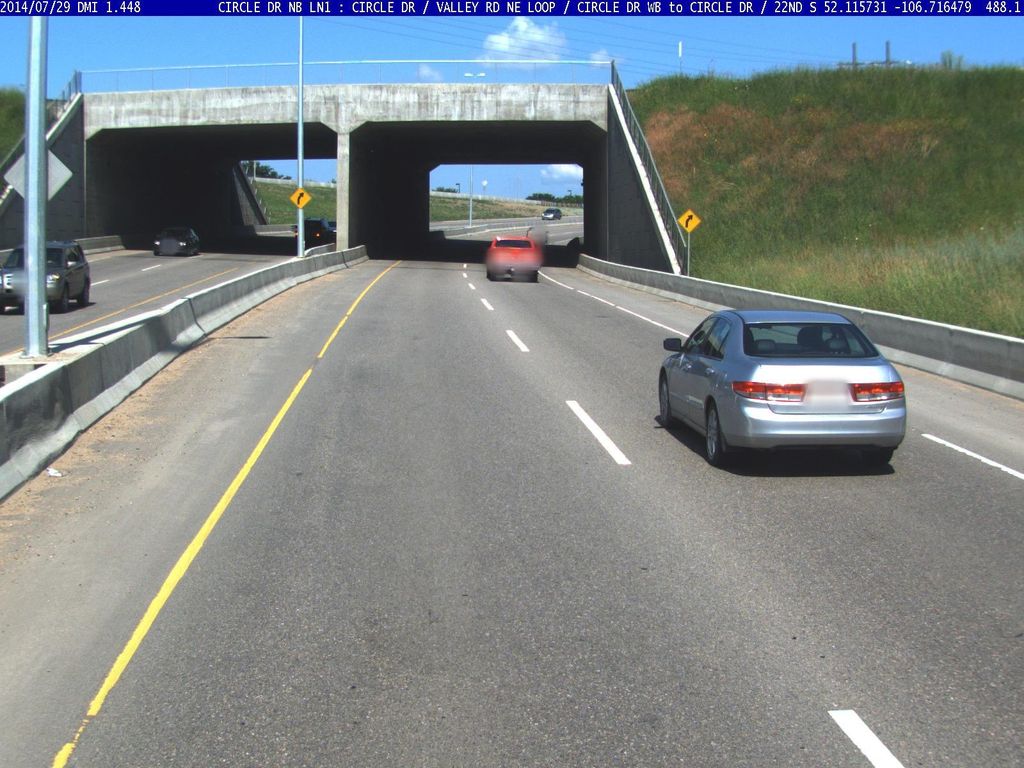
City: saskatoon